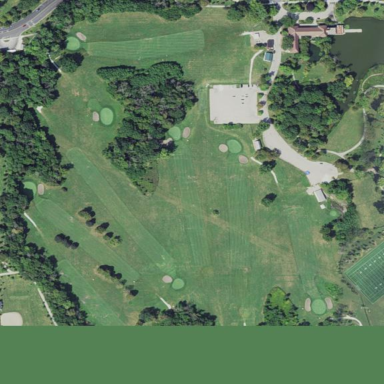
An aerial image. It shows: Golf course surrounded by greenery.